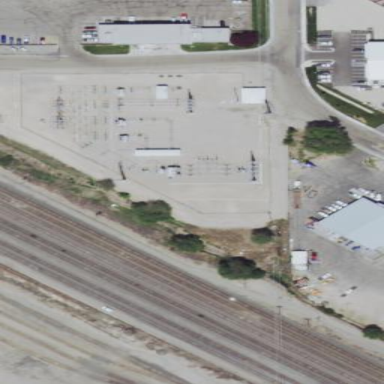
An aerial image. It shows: Power substation.